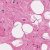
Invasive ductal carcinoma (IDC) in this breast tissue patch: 0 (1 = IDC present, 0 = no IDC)